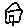
Label: house